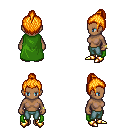
a pixel art fantasy rpg character, female body template, human, dark skin, green cape, teal pants, light blonde short topknot hairstyle, bracelets, gold boots, four views (front, back, left, right), 2x2 character sprite sheet, small pixel art, hard edges, no anti-aliasing